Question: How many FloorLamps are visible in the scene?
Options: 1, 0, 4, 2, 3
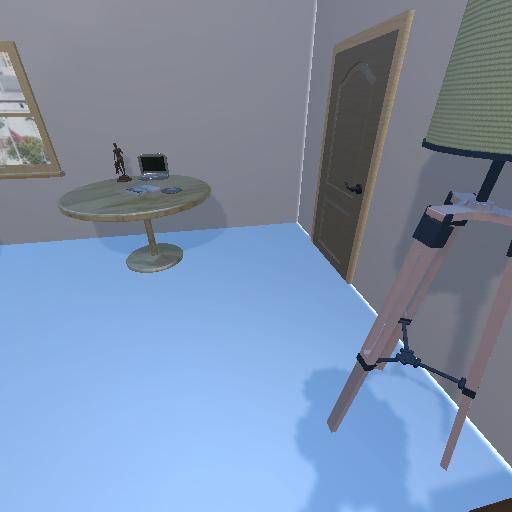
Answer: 1